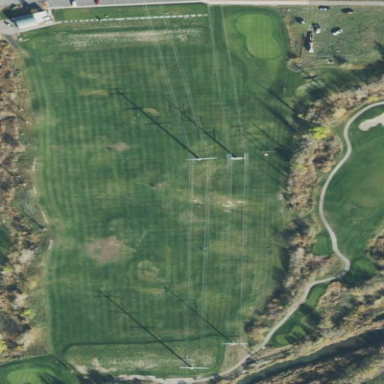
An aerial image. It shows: Grassy area designated for driving range golf.